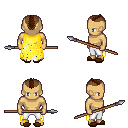
a pixel art fantasy rpg character, male body template, human, tanned skin, yellow tattered cape, white pants, brown short mohawk hairstyle, brown slippers, spear, four views (front, back, left, right), 2x2 character sprite sheet, small pixel art, hard edges, no anti-aliasing